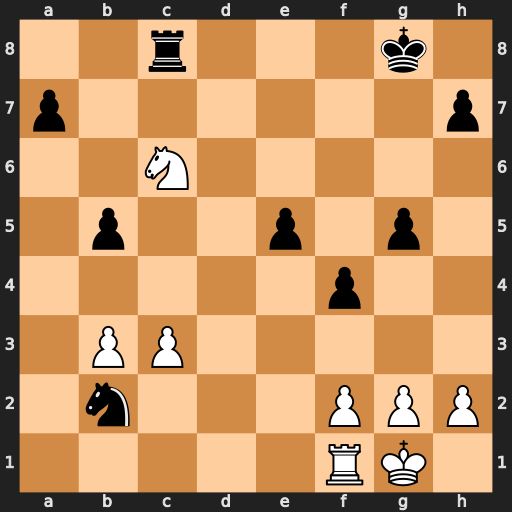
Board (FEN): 2r3k1/p6p/2N5/1p2p1p1/5p2/1PP5/1n3PPP/5RK1
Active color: w
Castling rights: -
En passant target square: -
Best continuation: Ne7+ Kf7 Nxc8